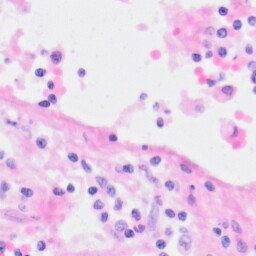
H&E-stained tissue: Kidney